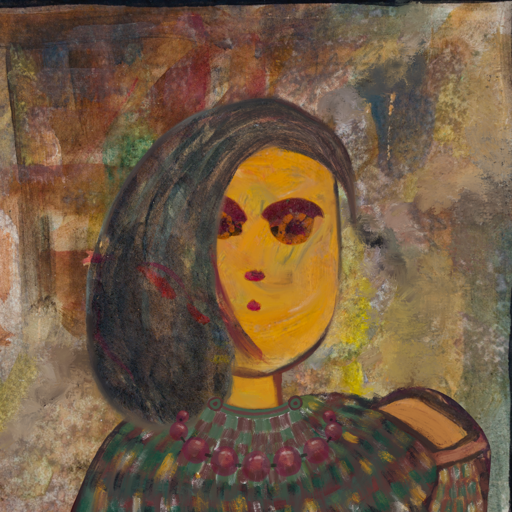
Background: Mosgoul, Head And Neck Front: After_Raid, Face Front: Doll, Bust: After_Raid, Hair Front: Gypsy_Mother, Head Accessory: Blank, Second Necklace: After_Raid, Necklace: Irani_2, Baby: Blank